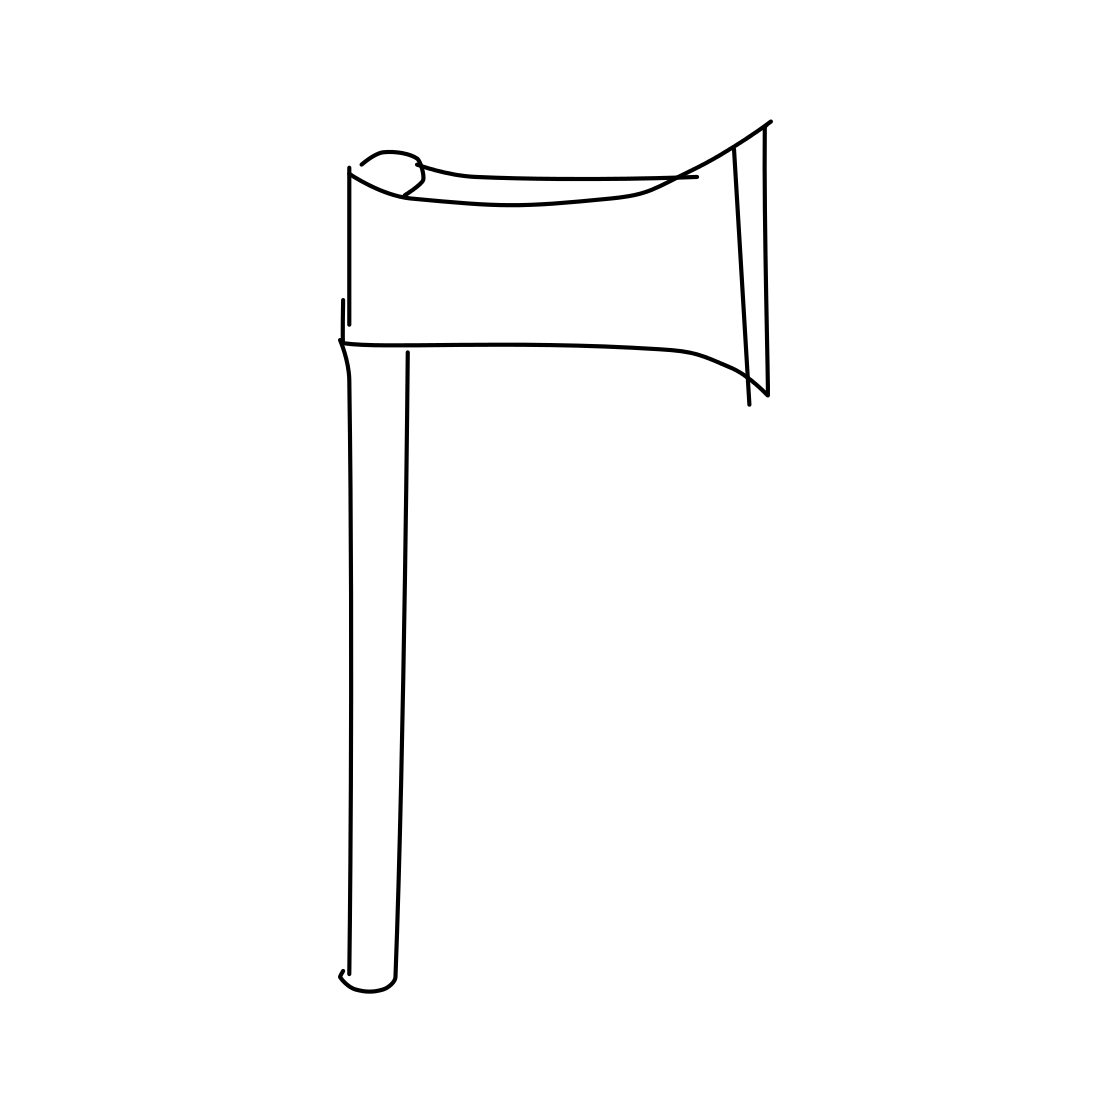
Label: axe